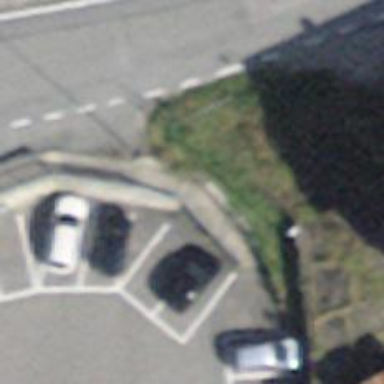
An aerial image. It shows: Set of steps on the road.